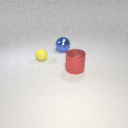
small yellow rubber sphere in front of large blue metal sphere